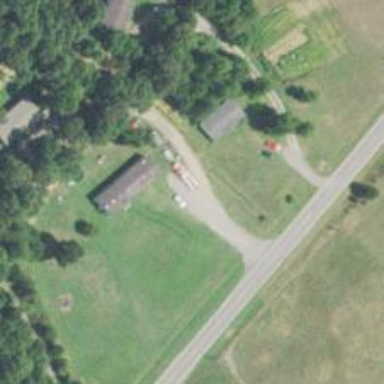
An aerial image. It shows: Driveway.